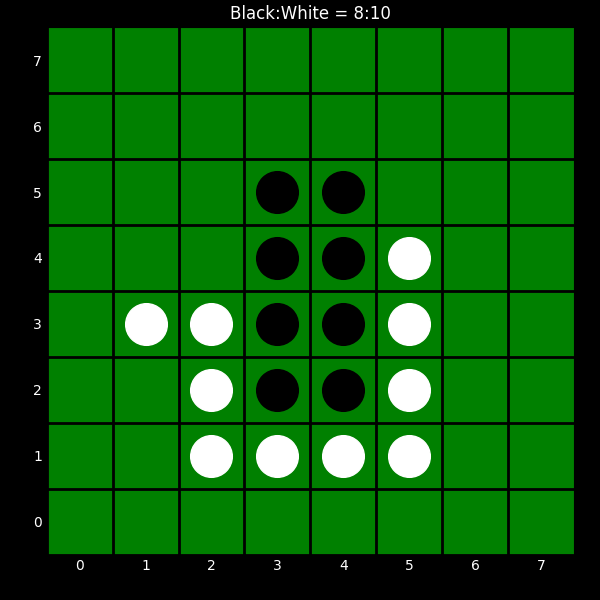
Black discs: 8
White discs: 10